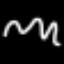
Label: squiggle